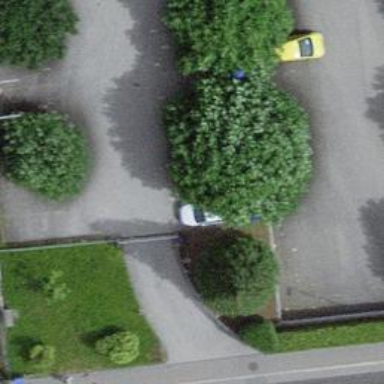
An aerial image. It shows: Road serving as parking aisle.